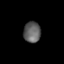
Tissue: lung
Cell type: Smooth muscle cells
Senescence score: 0.5808
Nuclear area (px): 349
Mean DAPI intensity: 94.977